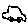
Label: car